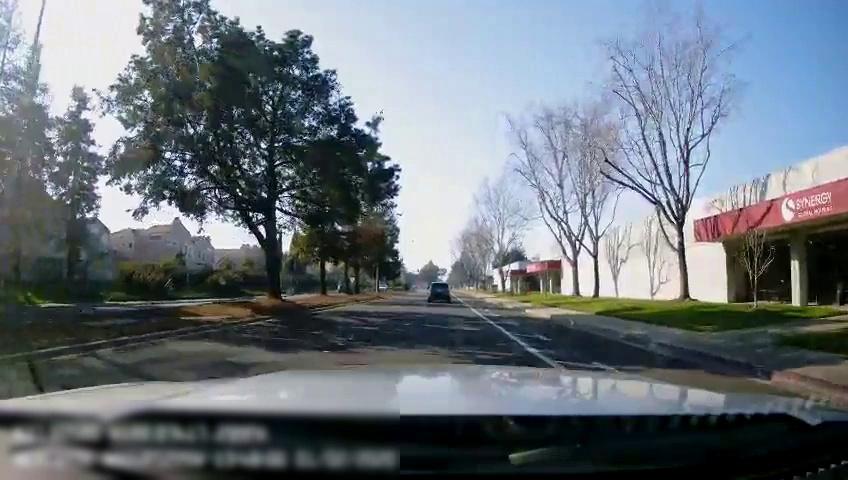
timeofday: Day
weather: Sunny
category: Drivable Space
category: Drivable Space
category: Vehicles | SUV
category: Lanes | Current Lane
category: Lanes | Current Lane